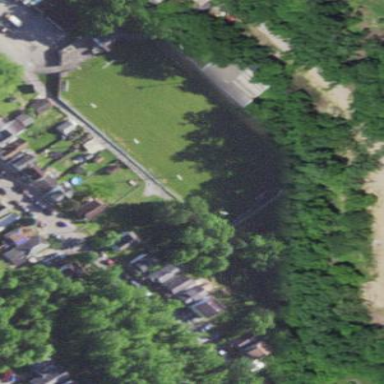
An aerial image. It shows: Recreation ground.